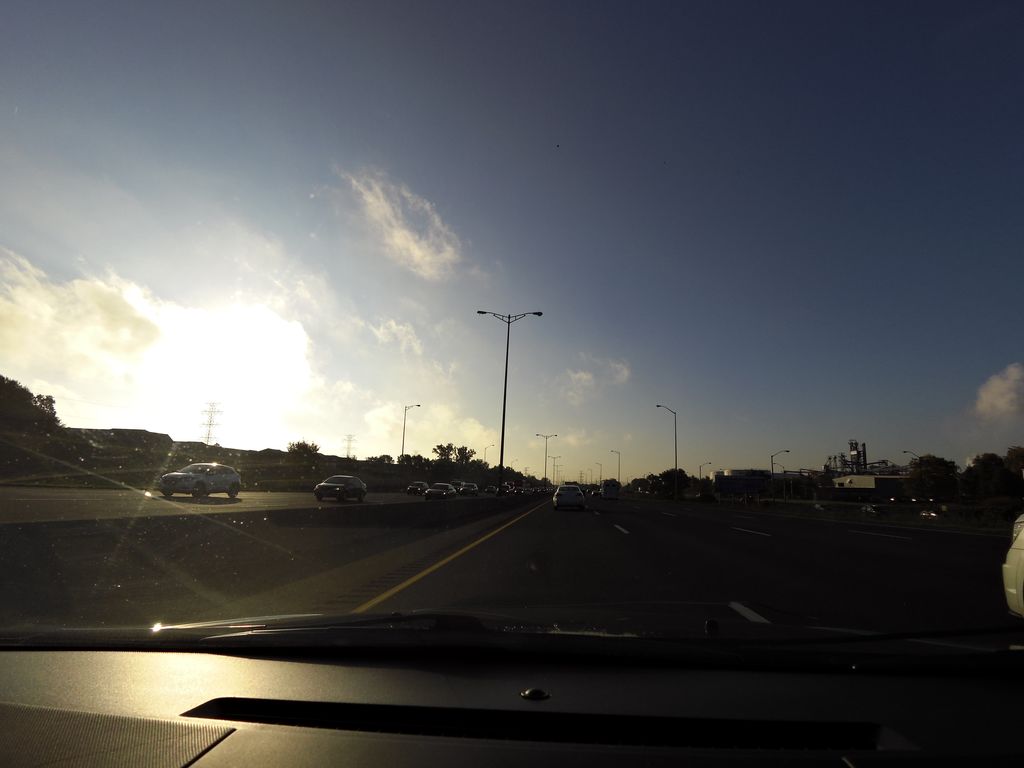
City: hamilton